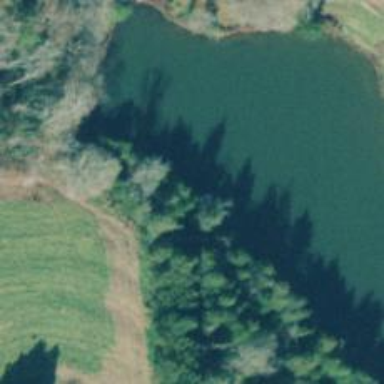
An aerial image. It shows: Reservoir area.